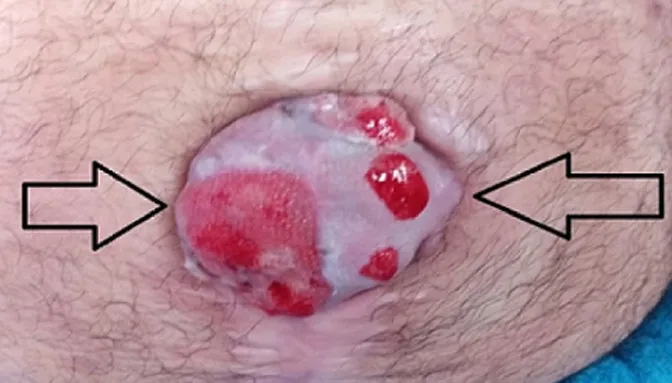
Sister Mary-Joseph nodule aspect on the admission.
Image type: medical_photograph (skin_photograph)